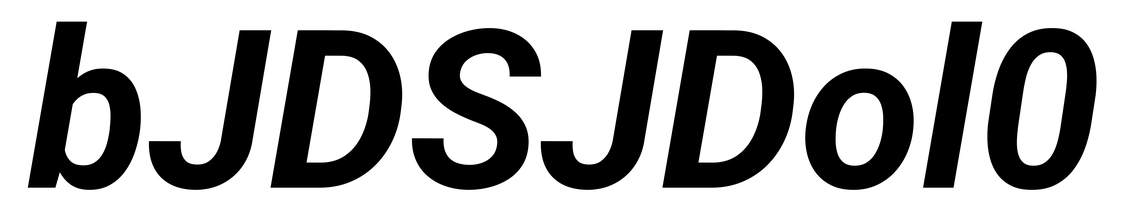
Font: Roboto-Italic_Bold_Italic